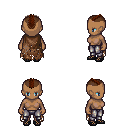
a pixel art fantasy rpg character, female body template, human, dark skin, brown tattered cape, metal pants, brown short mohawk hairstyle, ghillies, four views (front, back, left, right), 2x2 character sprite sheet, small pixel art, hard edges, no anti-aliasing